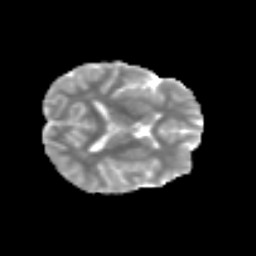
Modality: MD
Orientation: axial
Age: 49
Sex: female
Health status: ill
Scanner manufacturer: siemens
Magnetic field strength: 3 T
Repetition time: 8.7 s
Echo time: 0.11 s